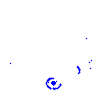
Particle: electron